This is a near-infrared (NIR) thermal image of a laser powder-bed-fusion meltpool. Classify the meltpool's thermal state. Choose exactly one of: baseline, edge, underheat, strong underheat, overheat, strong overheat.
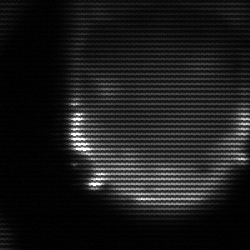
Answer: edge